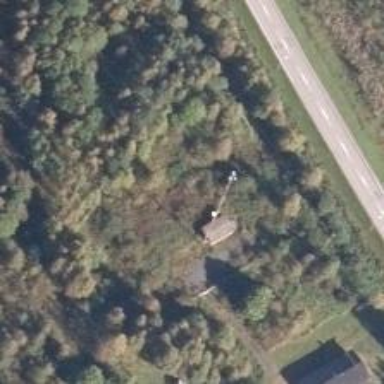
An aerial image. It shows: Mast tower used for communication.